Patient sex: M
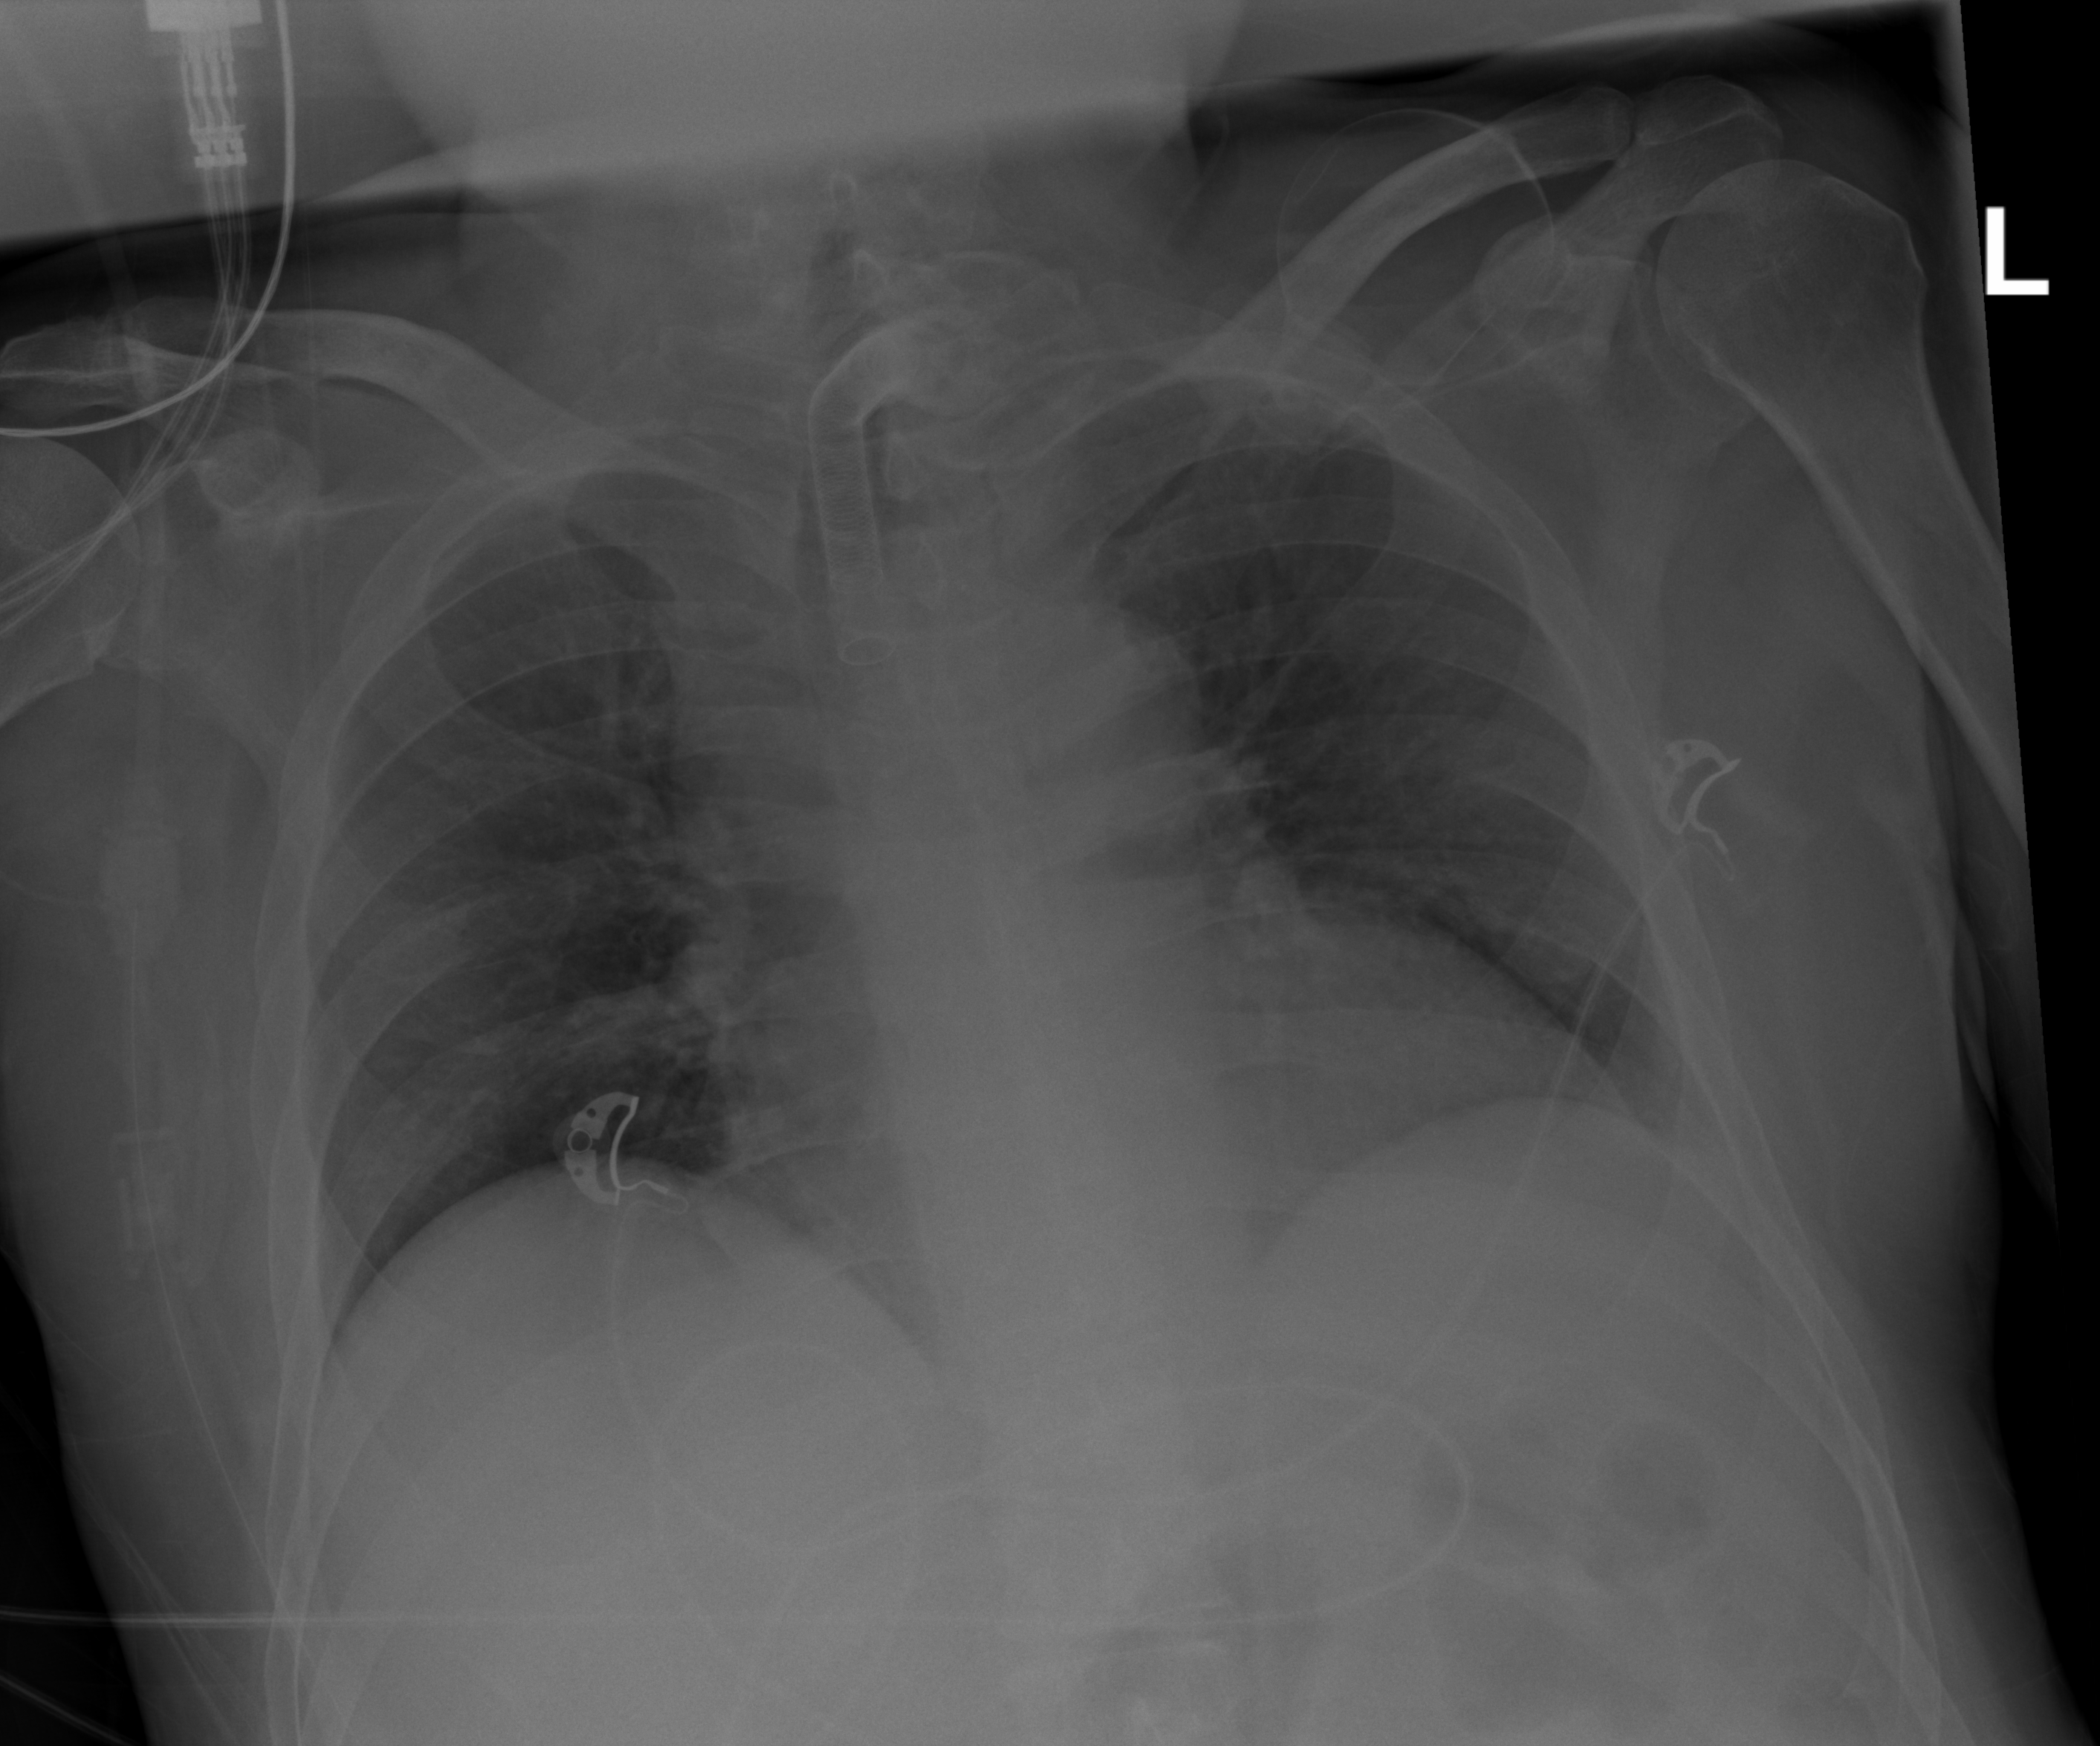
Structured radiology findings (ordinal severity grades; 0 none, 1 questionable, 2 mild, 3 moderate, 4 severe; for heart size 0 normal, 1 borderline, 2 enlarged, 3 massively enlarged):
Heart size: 1
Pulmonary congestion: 0
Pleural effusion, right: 0
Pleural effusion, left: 1
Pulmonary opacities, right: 0
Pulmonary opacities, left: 0
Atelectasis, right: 0
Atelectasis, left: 0